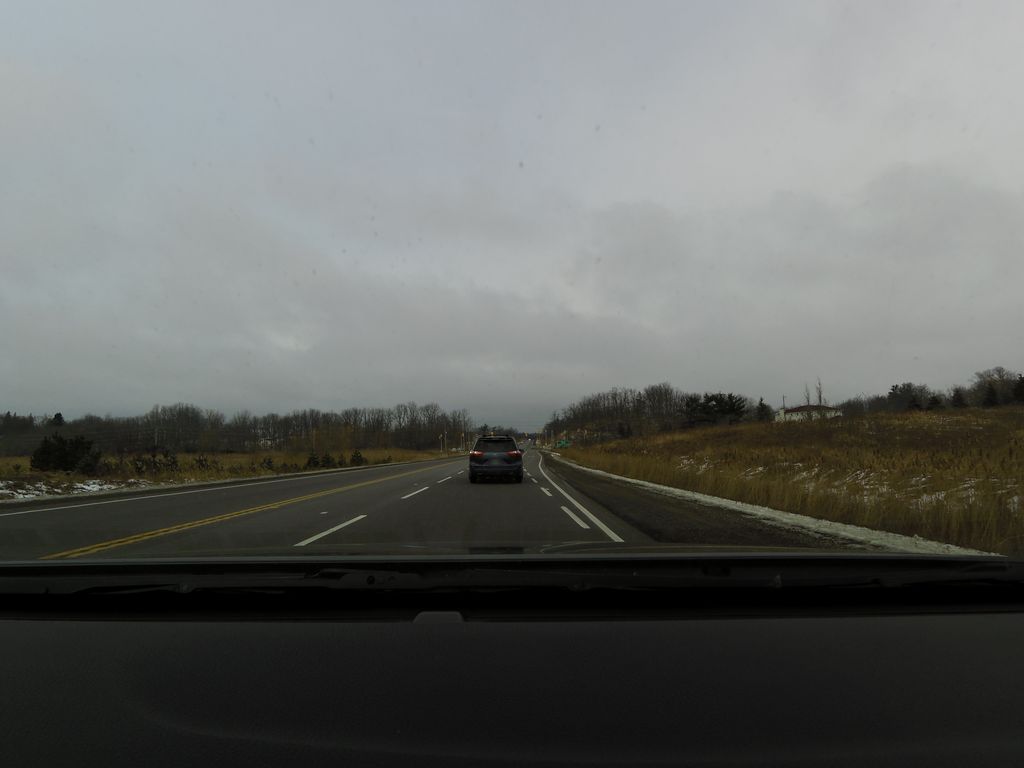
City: hamilton